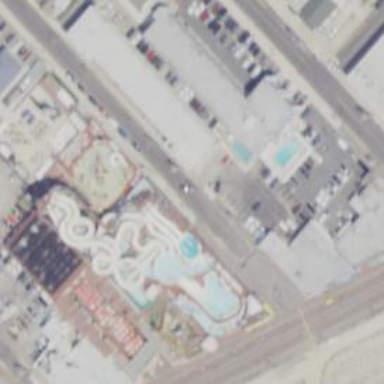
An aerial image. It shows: Water park theme park surrounded by fence.